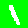
Digit: 1